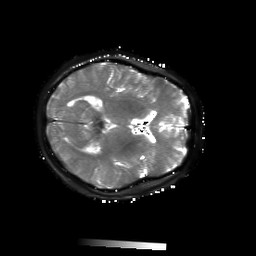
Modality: T2starmap
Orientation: axial
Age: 57
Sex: female
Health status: ill